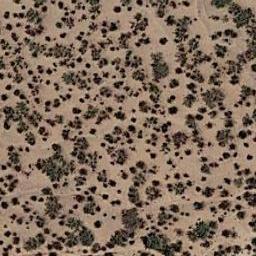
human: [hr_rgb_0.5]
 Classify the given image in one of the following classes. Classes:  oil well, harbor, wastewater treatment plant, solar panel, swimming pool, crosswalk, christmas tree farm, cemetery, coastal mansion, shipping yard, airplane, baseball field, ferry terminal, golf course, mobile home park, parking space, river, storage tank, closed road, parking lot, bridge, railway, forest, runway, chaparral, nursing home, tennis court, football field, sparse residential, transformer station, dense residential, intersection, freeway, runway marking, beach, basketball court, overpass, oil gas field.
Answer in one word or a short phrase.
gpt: chaparral